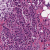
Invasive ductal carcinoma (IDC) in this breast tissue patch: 1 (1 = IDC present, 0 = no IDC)